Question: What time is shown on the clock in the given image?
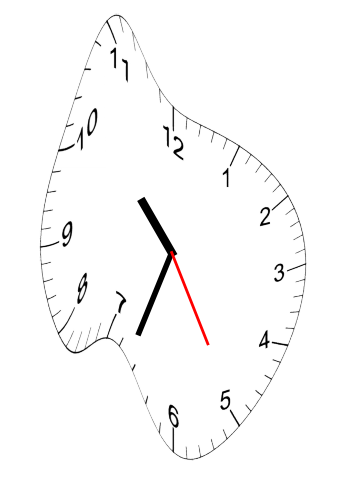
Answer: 10:33:25